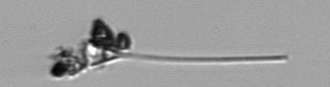
Label: Asterionellopsis_glacialis